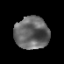
Tissue: prostate
Cell type: T cells
Senescence score: 0.263
Nuclear area (px): 1086
Mean DAPI intensity: 103.39